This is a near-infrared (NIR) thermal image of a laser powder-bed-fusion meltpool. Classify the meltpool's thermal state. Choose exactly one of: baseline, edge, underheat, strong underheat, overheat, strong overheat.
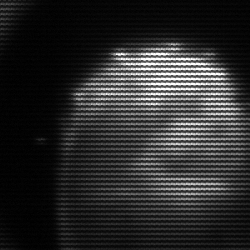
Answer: edge